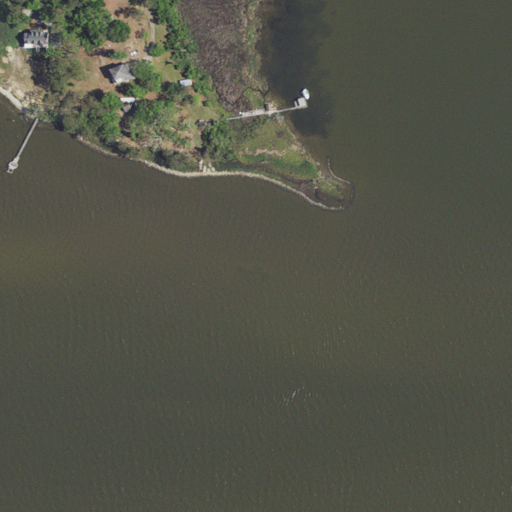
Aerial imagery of cape in North Carolina named Bens Point containing open water, herbaceous wetlands, woody wetlands, open development, and evergreen forest